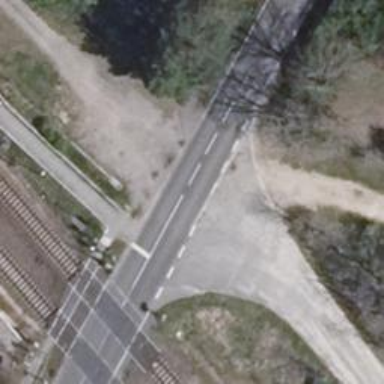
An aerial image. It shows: Road with "give way" sign.